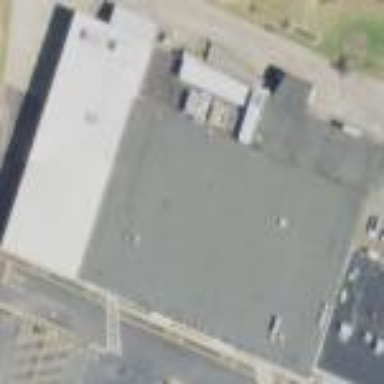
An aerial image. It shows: Retail building.